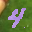
Label: 4